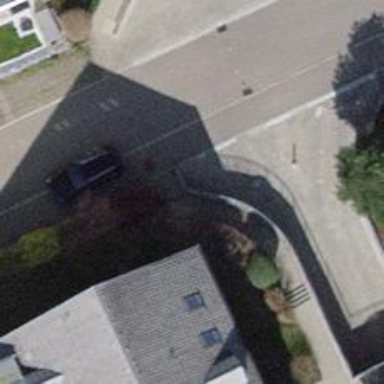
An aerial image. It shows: Set of steps on the road.